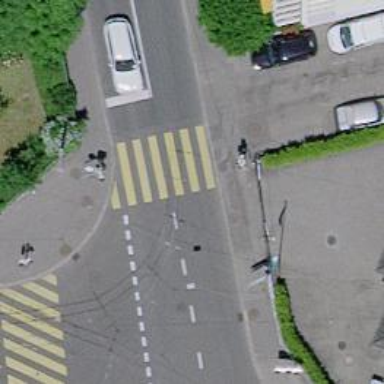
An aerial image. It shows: Kerb barrier.